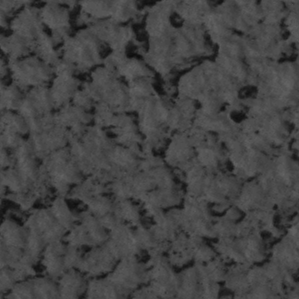
Label: frost